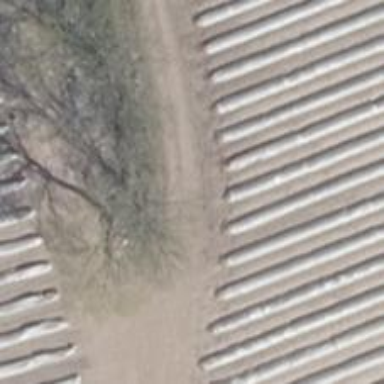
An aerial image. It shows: Row of trees in natural setting.